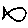
Label: fish